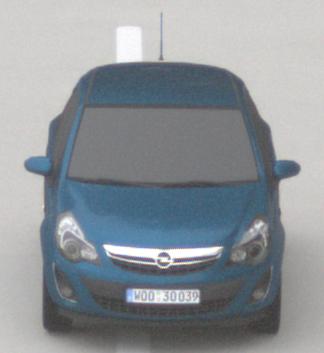
Make: Opel
Model: Corsa 1.2
Detailed model: Corsa (D)
Model produced from: 2011/01
Model produced until: 2014/08
Doors: 3
Color: blue
Road condition: dry road
Daytime: morning or afternoon
Contrast: low contrast